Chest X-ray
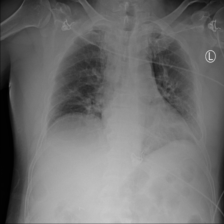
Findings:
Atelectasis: negative
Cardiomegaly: negative
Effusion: negative
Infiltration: negative
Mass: negative
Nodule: negative
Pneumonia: negative
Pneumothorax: negative
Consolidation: negative
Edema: positive
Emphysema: negative
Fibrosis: negative
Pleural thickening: negative
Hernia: negative